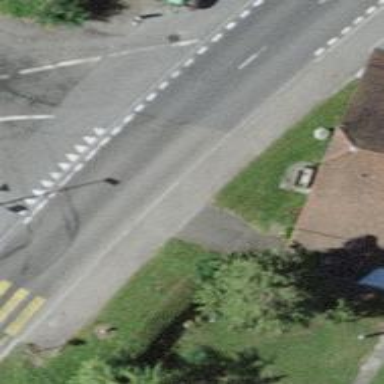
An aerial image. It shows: Tertiary road.